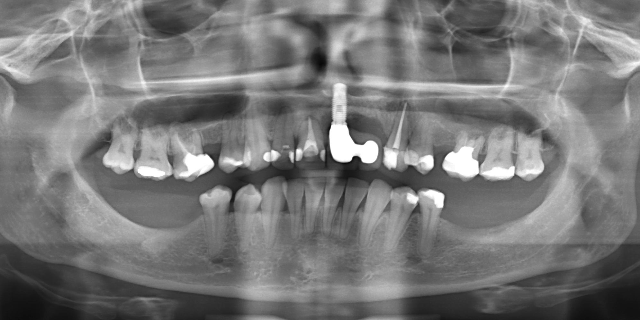
adult